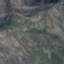
Land use / land cover: HerbaceousVegetation